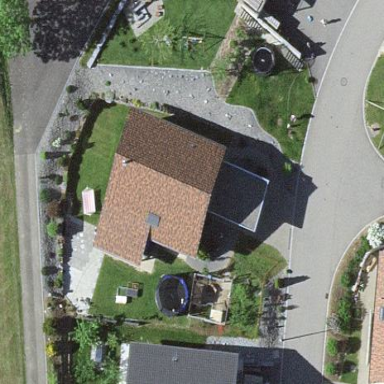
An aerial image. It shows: Simple house.